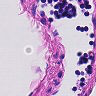
Metastatic tissue present: no